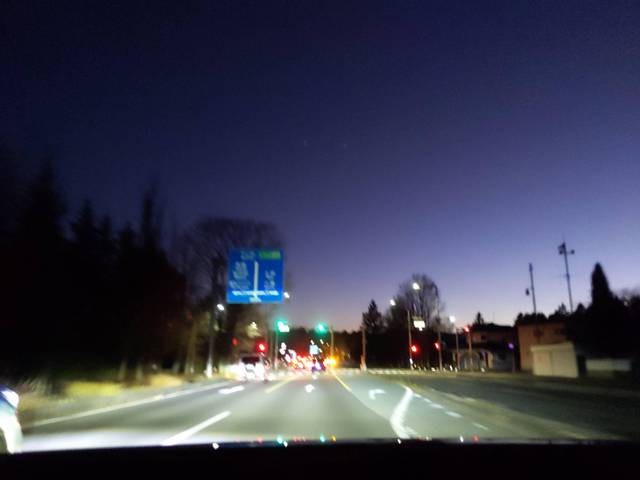
Region: Japan
Coordinates: 36.327, 138.629